Platform: macOS
Application: Arc Browser
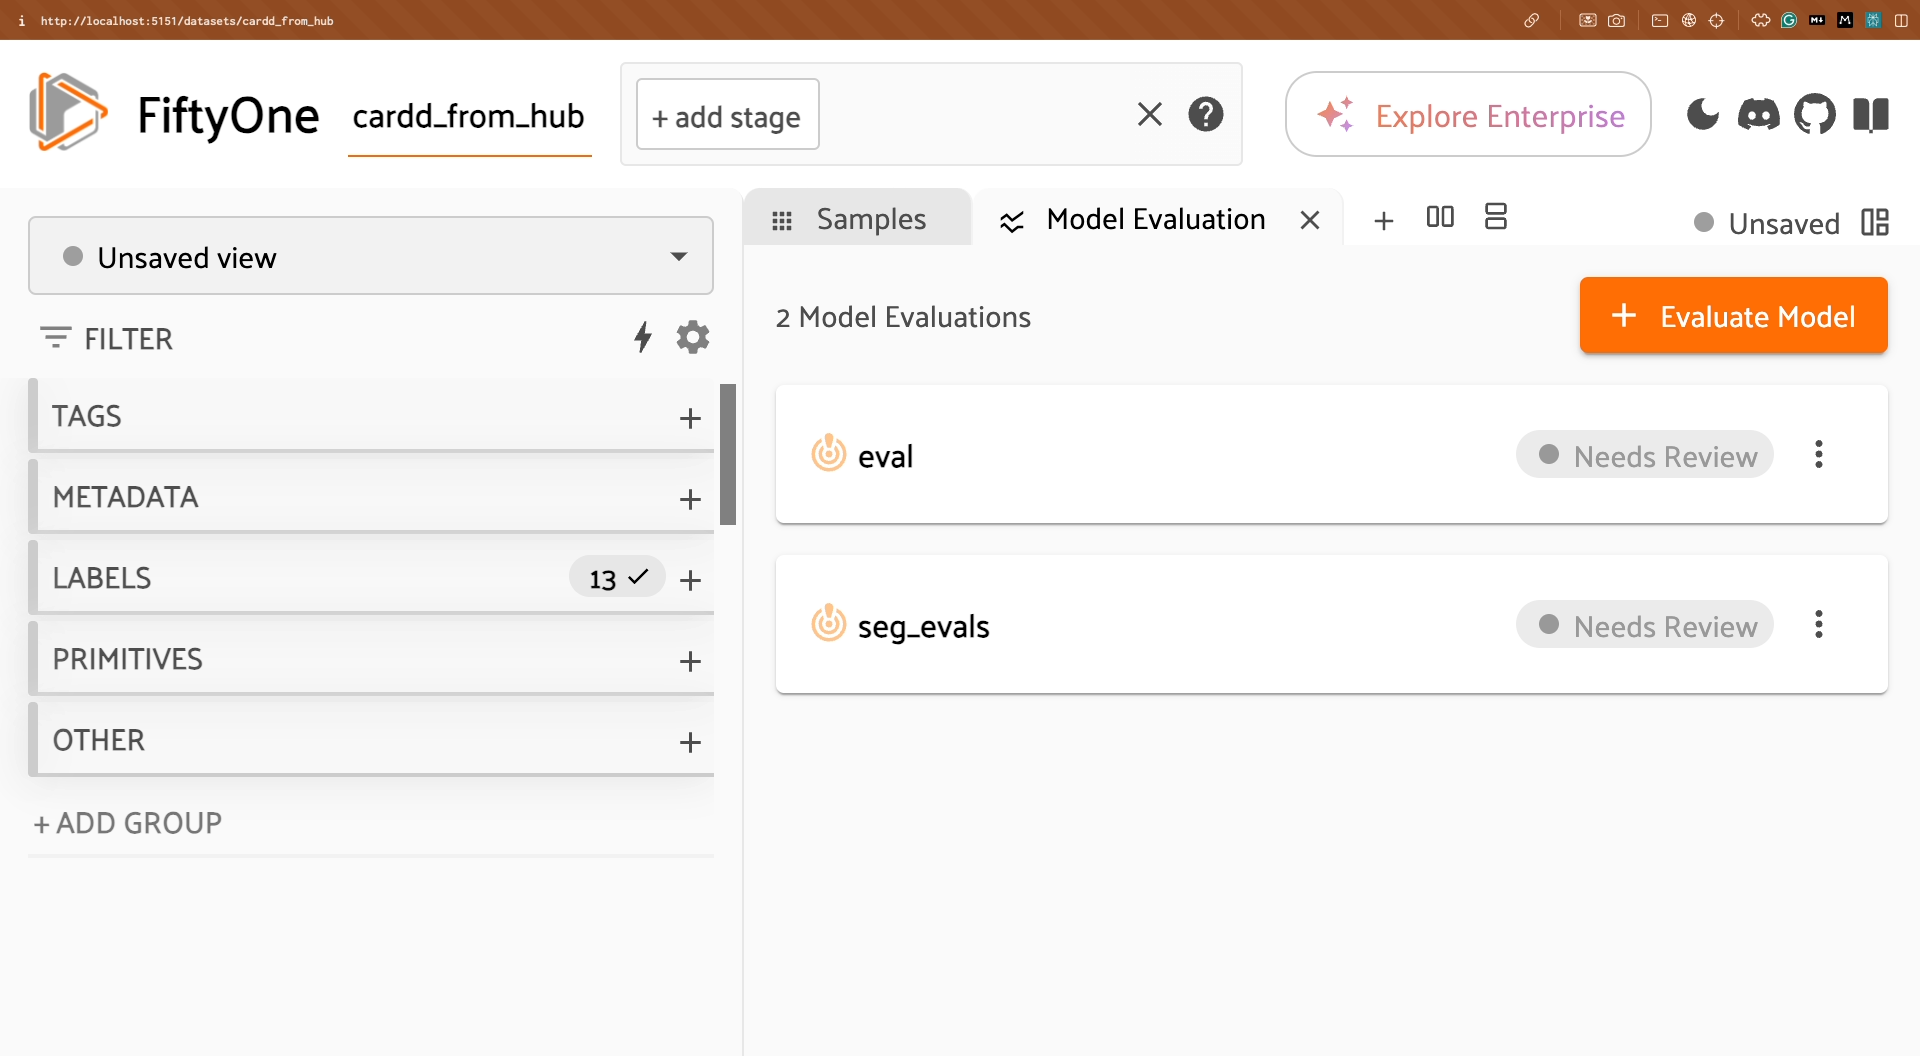
task_description: Open Model Evaluation panel below samples panel
action_type: click
element_info: Icon
steps_since_start: 1